Interaction volume radius: 10 \u00c5
Interaction volume height: 30 \u00c5
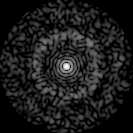
Disorder parameter: 0.8248